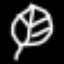
Label: leaf